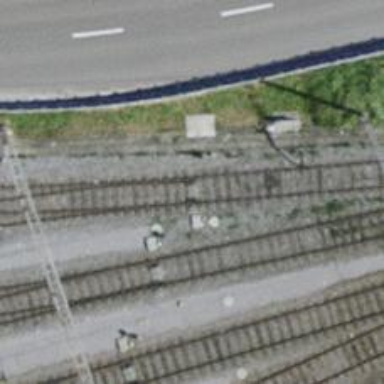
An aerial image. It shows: Railway switch.